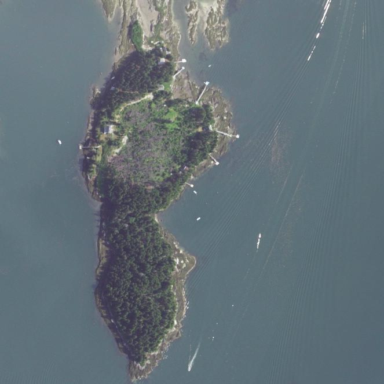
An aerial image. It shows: Islet along the natural coastline.